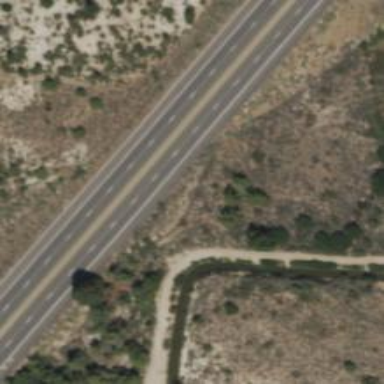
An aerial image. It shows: Asphalt road classified as primary highway with expressway characteristics.